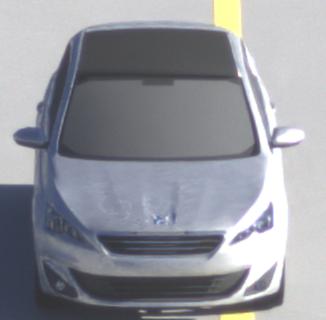
Make: Peugeot
Model: 308 VTi 82
Detailed model: 308 (II)
Model produced from: 2013/09
Model produced until: 2014/11
Doors: 5
Color: white
Road condition: dry road
Daytime: sunrise or sunset
Contrast: medium contrast